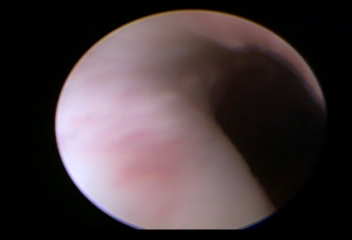
Modality: WLC
Class: Normal mucosa
Bladder cancer association: No